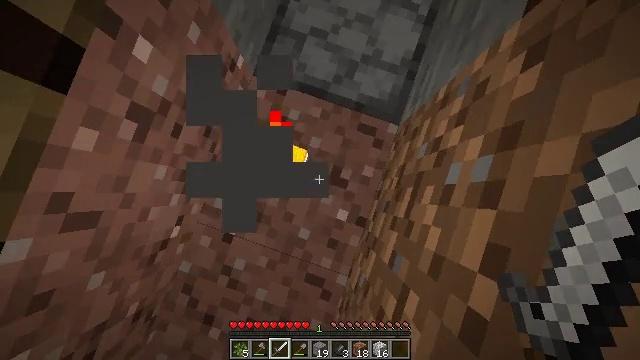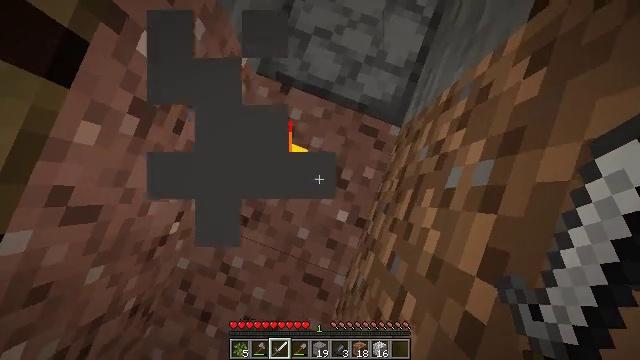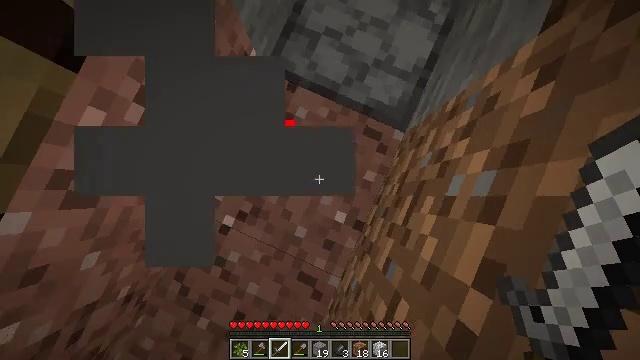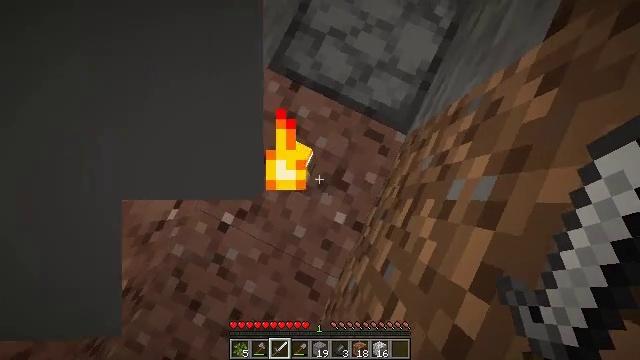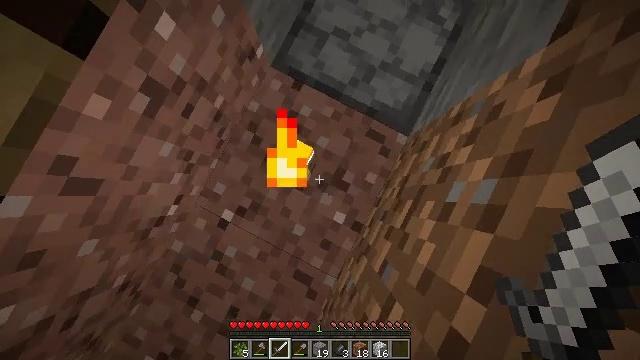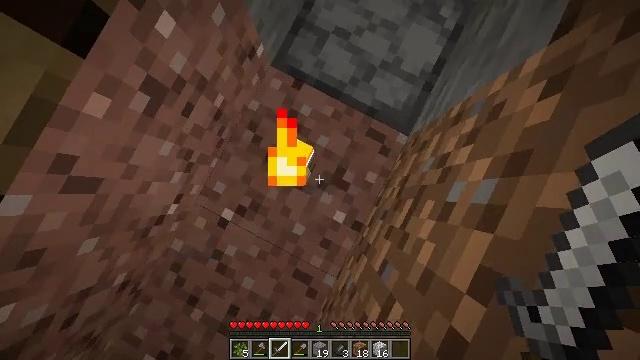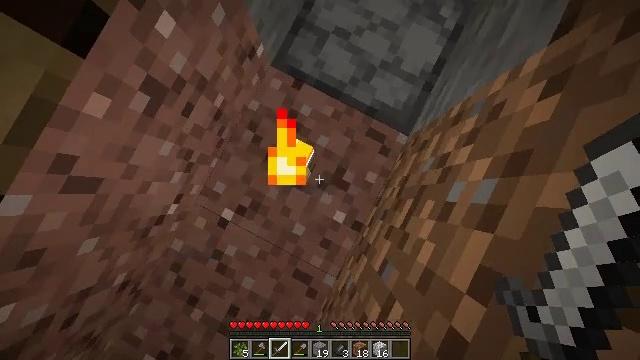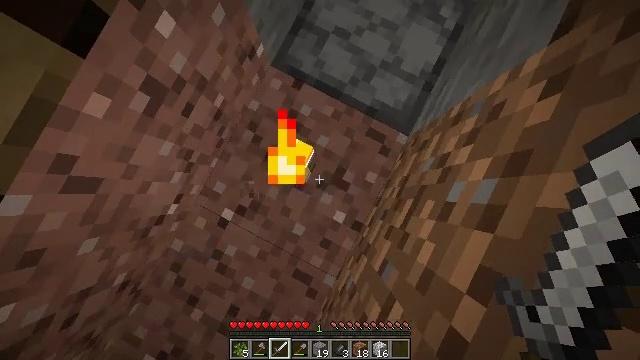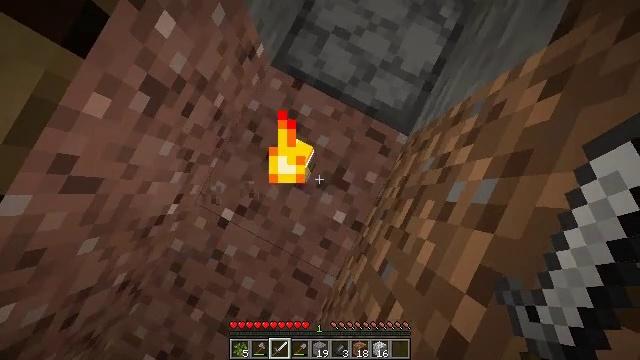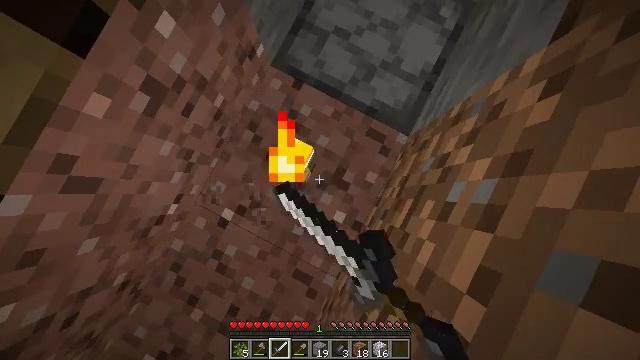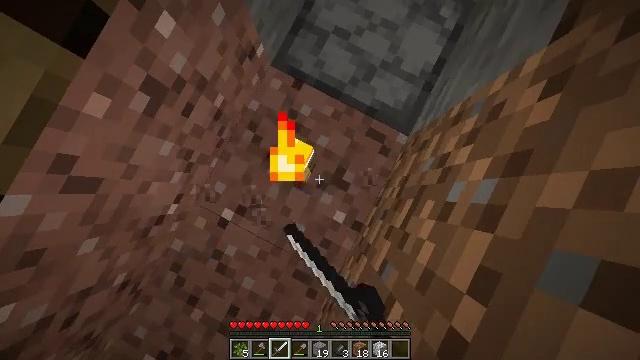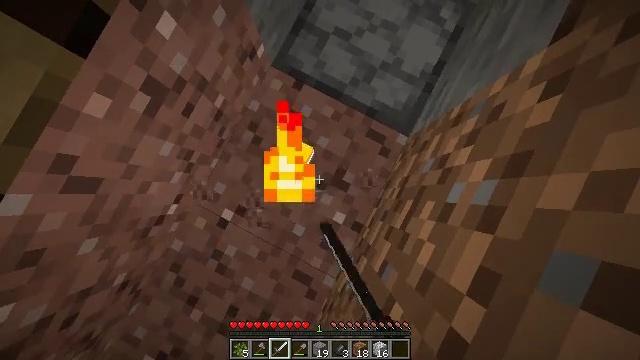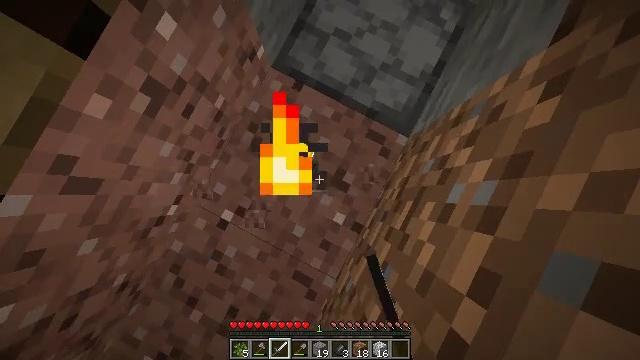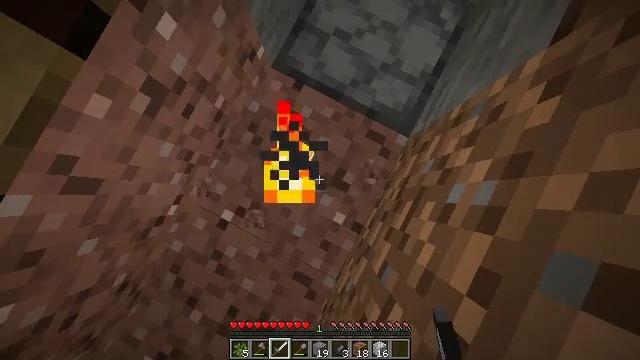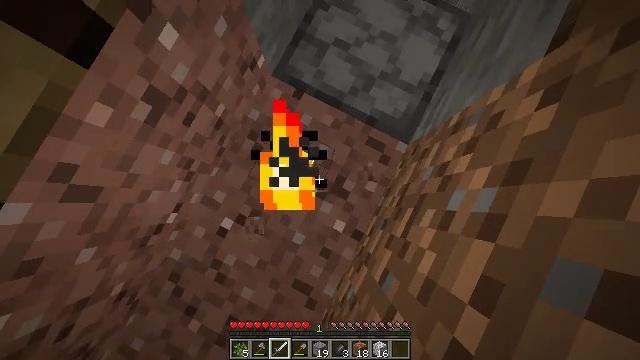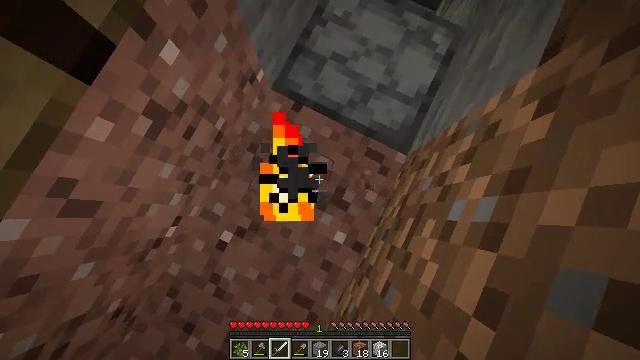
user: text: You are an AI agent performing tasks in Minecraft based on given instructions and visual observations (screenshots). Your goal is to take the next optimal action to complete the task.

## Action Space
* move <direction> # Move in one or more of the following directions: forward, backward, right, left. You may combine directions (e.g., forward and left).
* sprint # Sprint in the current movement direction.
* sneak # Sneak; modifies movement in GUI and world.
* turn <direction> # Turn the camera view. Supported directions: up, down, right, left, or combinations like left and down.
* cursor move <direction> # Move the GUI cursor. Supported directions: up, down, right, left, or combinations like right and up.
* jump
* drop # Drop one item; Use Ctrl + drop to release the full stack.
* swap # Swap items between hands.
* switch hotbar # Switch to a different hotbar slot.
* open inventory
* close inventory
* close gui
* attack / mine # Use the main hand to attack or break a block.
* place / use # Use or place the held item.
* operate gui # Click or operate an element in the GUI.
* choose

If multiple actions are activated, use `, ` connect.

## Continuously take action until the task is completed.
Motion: motion action
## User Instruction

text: Break the torch to collect it.
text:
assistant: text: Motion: turn left
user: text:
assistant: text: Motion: turn left
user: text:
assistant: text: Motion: turn left
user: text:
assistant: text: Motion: turn left
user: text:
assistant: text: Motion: no_op
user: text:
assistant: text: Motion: no_op
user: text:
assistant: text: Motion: attack / mine
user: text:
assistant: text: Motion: attack / mine
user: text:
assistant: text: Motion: attack / mine
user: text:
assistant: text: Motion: attack / mine
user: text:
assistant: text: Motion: no_op
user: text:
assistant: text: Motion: no_op
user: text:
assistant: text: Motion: no_op
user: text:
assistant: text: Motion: turn up
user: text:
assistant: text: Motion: turn up
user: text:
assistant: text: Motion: turn right and up
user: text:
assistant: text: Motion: no_op
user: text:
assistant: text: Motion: no_op
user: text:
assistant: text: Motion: no_op
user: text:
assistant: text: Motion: turn left
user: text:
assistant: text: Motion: turn left
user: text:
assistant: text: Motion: turn left
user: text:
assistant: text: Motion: turn left
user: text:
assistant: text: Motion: attack / mine
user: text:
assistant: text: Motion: attack / mine
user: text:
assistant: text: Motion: attack / mine
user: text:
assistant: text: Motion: attack / mine
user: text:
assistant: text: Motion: no_op
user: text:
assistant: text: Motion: no_op
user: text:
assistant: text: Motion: turn right and up